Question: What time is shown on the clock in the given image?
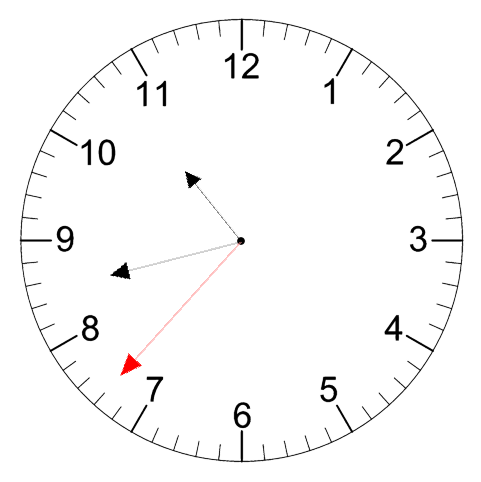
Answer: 10:42:37